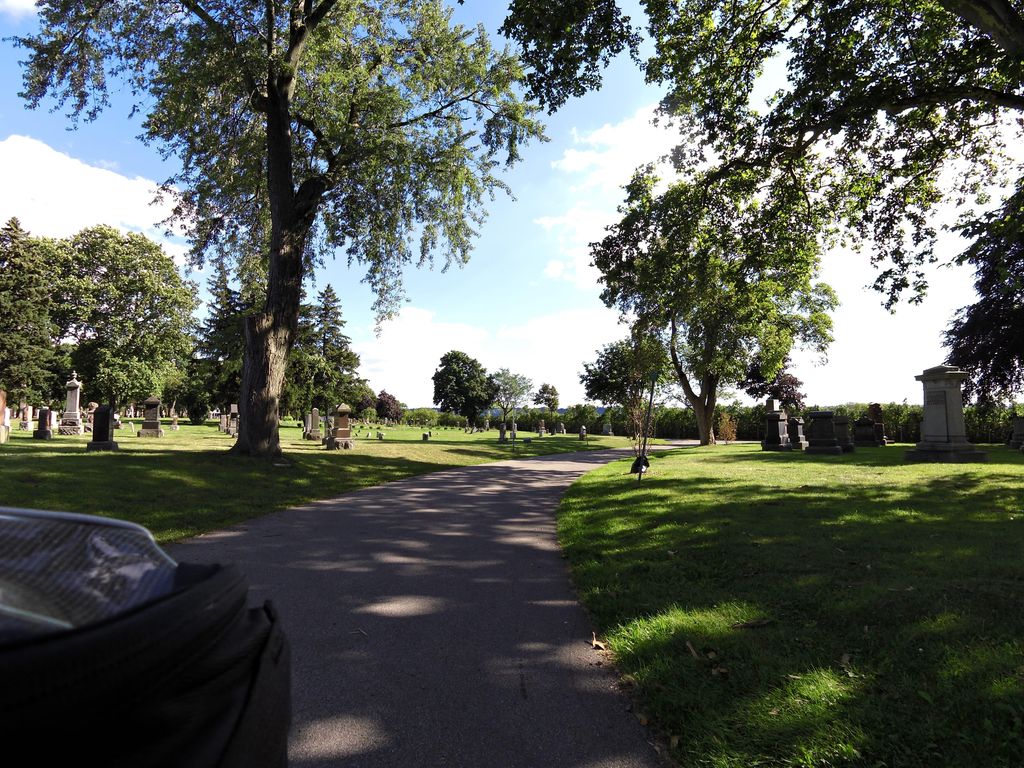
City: hamilton